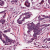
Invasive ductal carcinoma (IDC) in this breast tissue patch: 1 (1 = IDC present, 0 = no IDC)